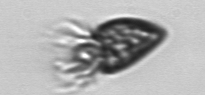
Label: Strombidium_tintinnodes